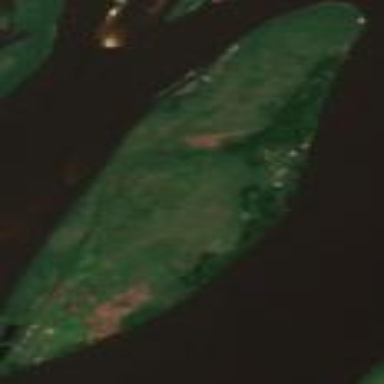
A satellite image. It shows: Island covered with forest.